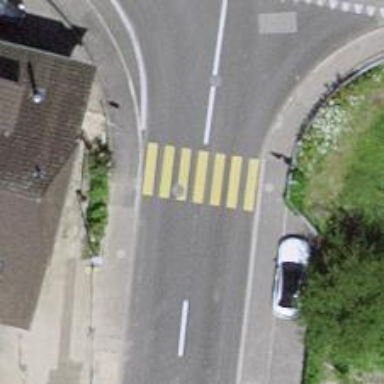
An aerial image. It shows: Zebra crossing on the road.